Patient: sex M, age 44
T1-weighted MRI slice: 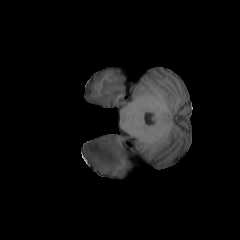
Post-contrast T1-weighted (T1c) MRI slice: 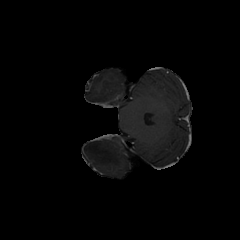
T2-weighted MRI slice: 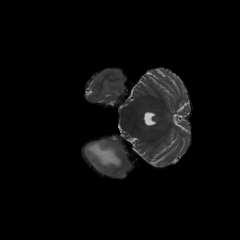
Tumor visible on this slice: yes
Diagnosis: Astrocytoma, IDH-mutant
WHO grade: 3